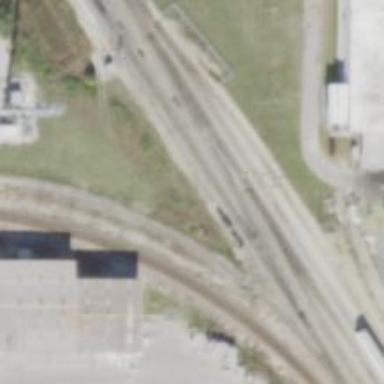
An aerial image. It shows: Railway signal.